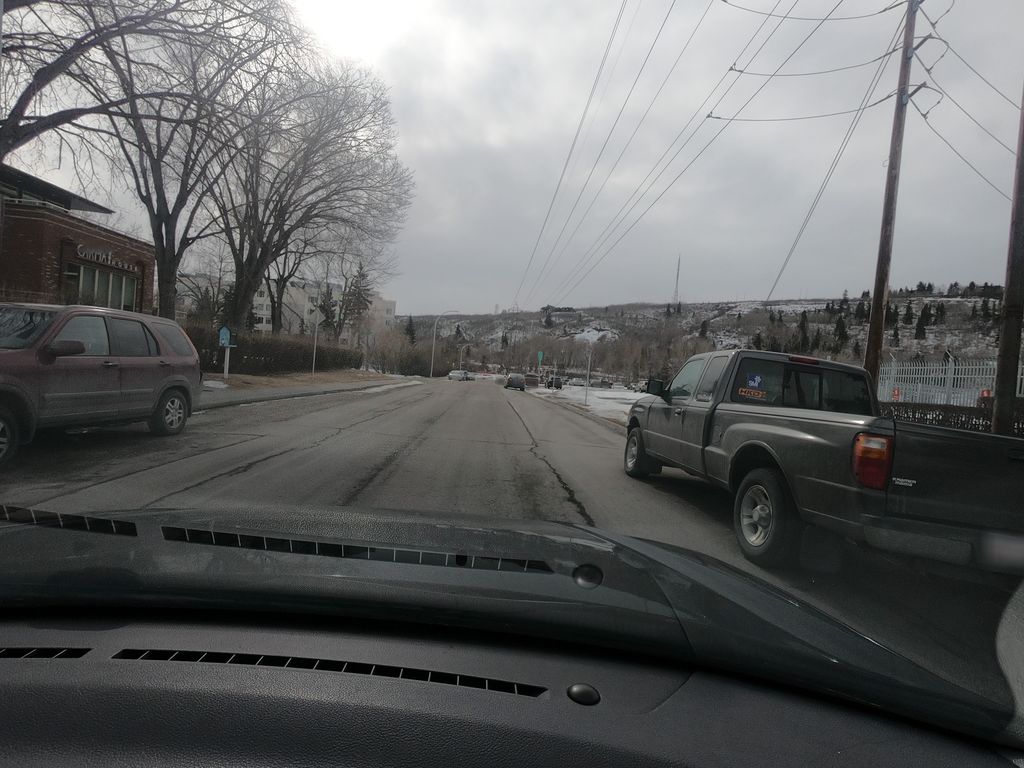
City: calgary